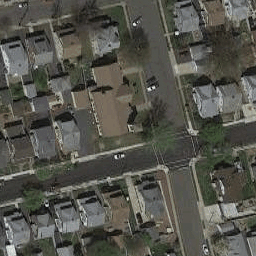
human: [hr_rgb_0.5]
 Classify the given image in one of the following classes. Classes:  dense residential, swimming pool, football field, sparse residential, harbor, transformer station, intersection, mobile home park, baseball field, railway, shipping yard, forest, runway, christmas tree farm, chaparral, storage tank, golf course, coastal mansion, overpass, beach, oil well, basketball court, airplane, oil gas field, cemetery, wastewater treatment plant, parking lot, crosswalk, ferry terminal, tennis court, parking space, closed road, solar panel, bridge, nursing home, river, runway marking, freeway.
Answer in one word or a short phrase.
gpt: intersection